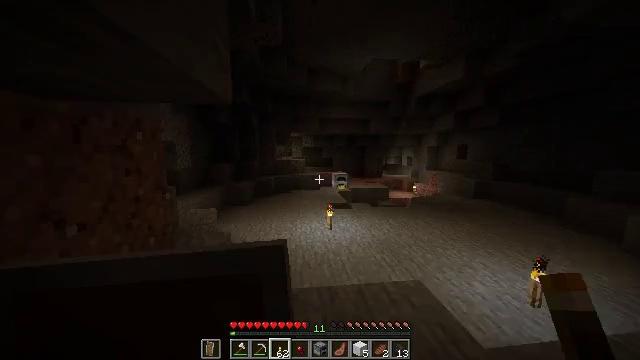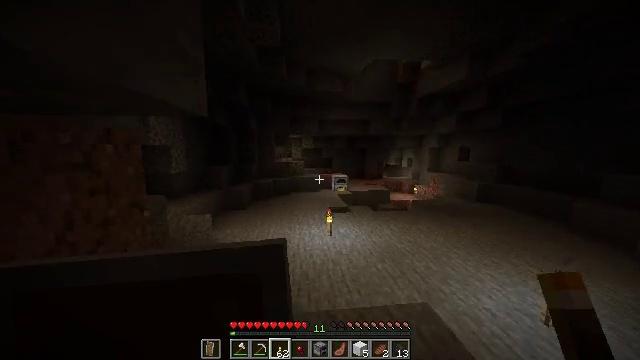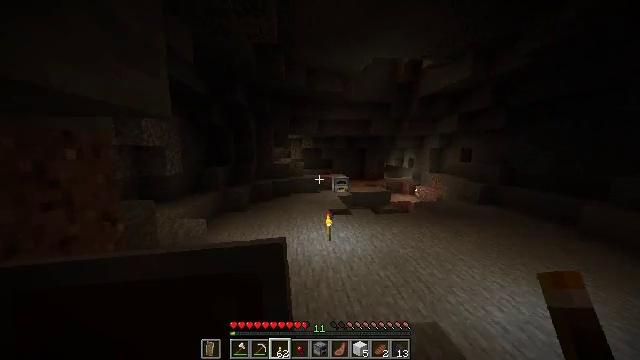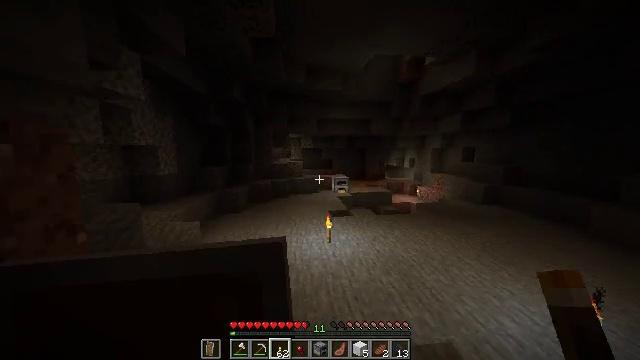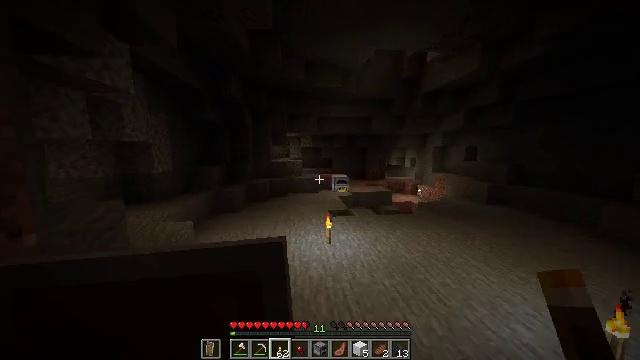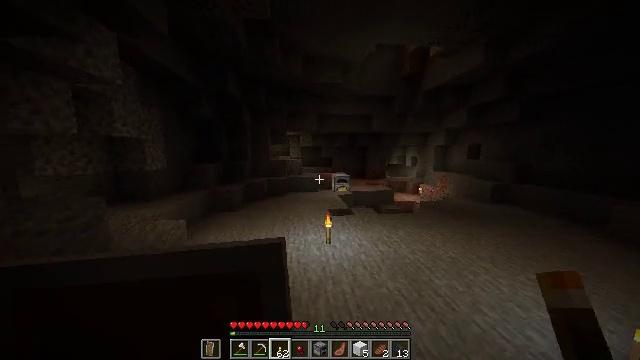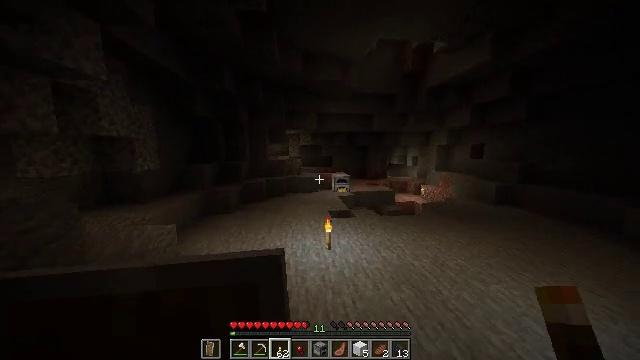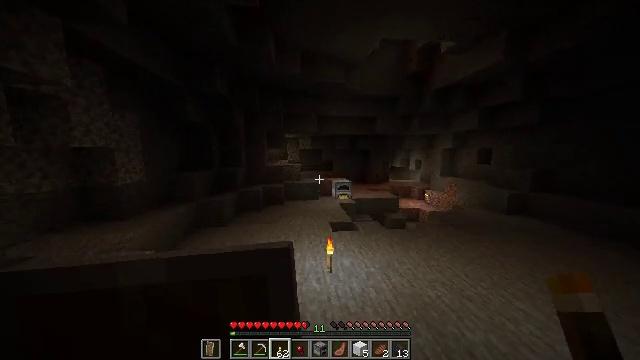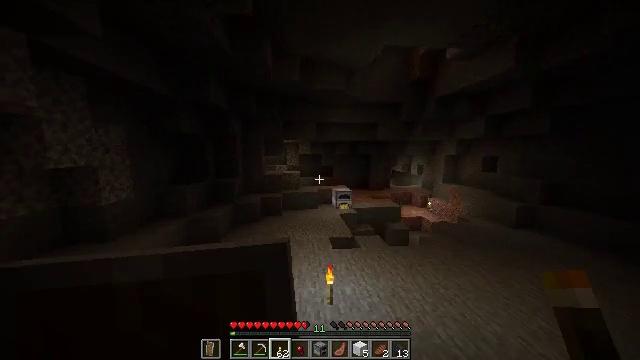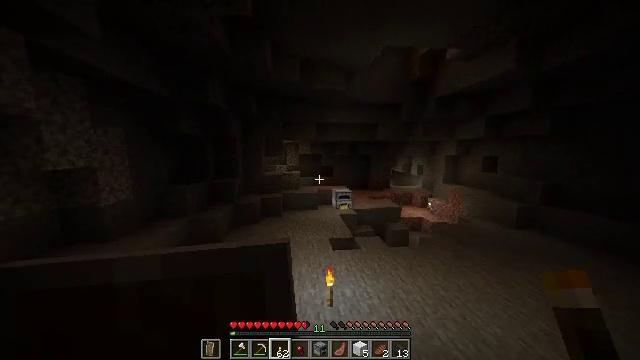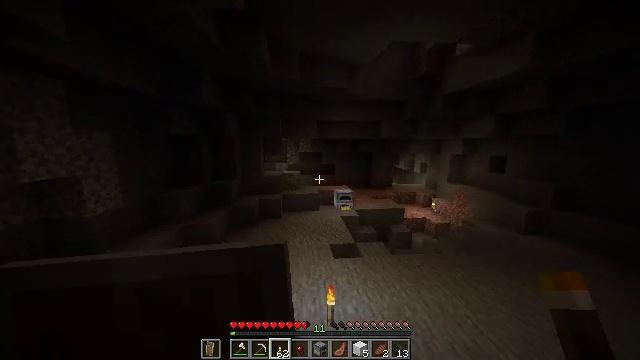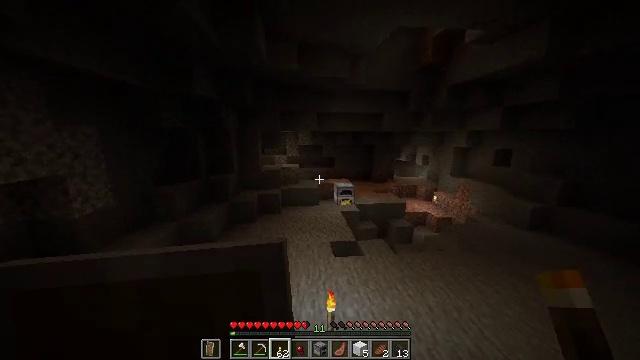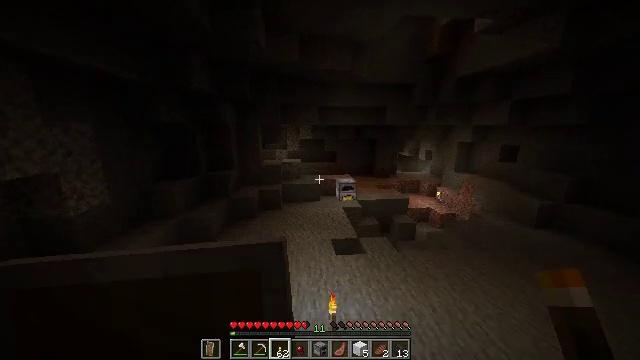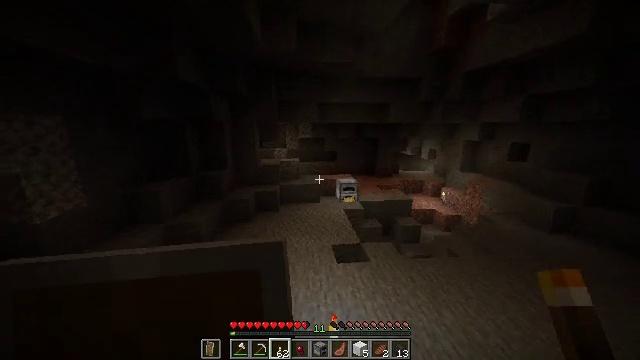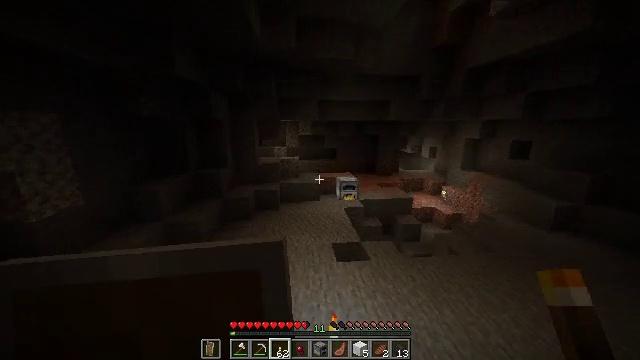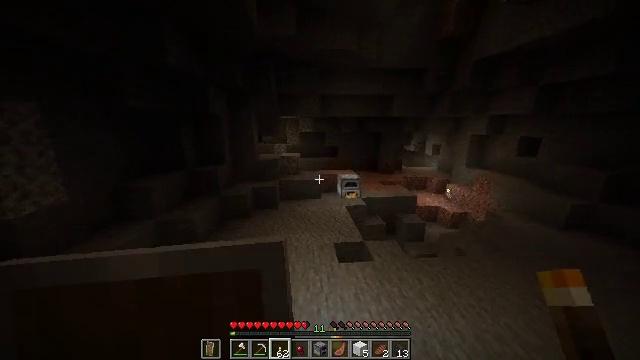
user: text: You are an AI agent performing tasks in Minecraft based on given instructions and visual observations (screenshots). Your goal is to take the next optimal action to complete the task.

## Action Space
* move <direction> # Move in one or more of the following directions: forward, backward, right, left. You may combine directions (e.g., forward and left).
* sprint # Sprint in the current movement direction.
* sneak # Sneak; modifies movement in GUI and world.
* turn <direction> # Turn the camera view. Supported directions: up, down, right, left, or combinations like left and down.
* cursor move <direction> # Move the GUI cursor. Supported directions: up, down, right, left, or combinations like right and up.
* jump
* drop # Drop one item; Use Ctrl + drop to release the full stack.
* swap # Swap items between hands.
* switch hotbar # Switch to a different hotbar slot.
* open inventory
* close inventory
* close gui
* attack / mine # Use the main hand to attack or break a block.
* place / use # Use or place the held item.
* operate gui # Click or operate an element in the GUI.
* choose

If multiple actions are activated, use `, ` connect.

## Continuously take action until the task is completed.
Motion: motion action
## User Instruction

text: Get the furnace back into your inventory.
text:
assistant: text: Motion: move forward, sprint, jump
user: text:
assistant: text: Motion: move forward, sprint, jump
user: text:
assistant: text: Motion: move forward, sprint, jump
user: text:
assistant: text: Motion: move forward, sprint, jump
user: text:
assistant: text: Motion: move forward, sprint, jump
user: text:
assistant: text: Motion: move forward, sprint, jump
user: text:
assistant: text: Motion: move forward, sprint, jump
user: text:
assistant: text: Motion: move forward, jump
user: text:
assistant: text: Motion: move forward, jump
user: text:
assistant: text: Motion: move forward, turn down, jump
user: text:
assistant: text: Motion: move forward, turn down, jump
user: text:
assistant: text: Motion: move forward, turn down, jump
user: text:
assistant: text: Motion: move forward, jump
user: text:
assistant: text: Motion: move forward, jump
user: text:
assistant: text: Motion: move forward, jump
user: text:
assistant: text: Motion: move forward, jump, switch to hotbar 2
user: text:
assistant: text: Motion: move forward, jump, switch to hotbar 2
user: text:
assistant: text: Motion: move forward, jump, switch to hotbar 2
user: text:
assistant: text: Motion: move forward, jump
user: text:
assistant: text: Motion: move forward, jump
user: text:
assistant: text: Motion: move forward, turn down, jump
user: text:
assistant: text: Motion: move forward, jump
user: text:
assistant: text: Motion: move forward, jump
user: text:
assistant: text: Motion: move forward, jump
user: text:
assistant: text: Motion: move forward, jump
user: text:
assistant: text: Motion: move forward, jump
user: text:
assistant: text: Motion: move forward, jump
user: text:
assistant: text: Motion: move forward, turn right and down, jump
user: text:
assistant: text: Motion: move forward, turn right and down, jump
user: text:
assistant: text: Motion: move forward, turn right, jump